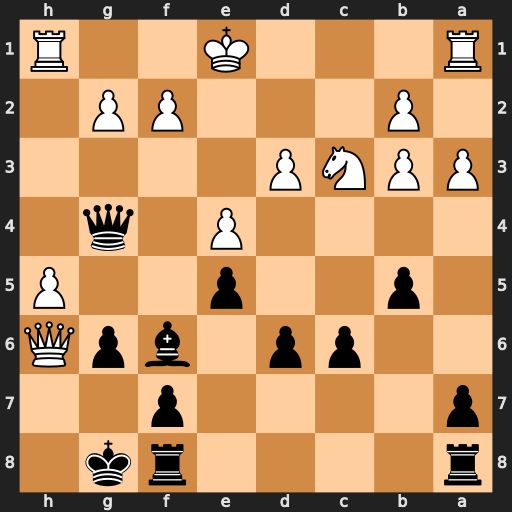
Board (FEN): r4rk1/p4p2/2pp1bpQ/1p2p2P/4P1q1/PPNP4/1P3PP1/R3K2R
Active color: b
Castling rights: KQ
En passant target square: -
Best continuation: Bg5 Qxg5 Qxg5